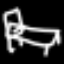
Label: bed